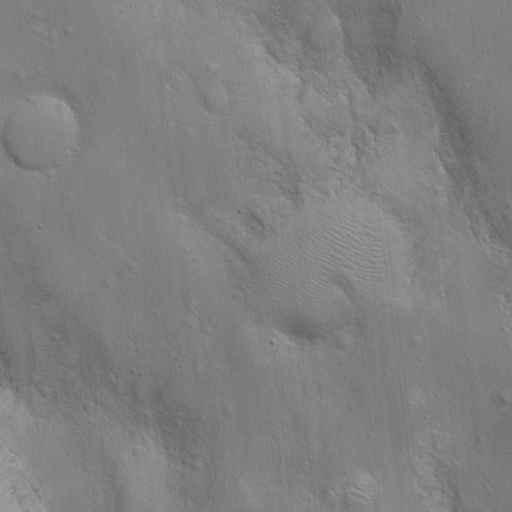
Classes present: Background